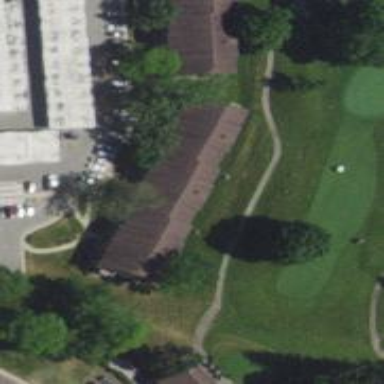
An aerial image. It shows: Pathway for golfing.